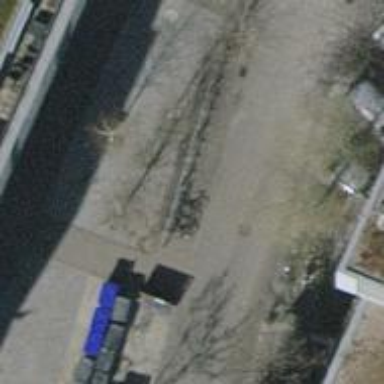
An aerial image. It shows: Motorcycle parking area.